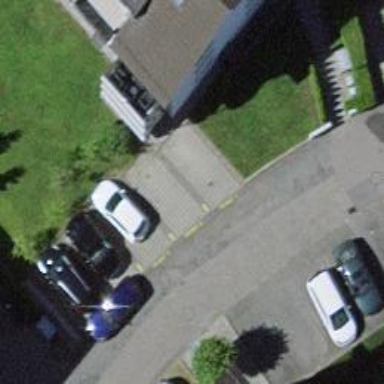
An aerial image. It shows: Parking available on the street side.